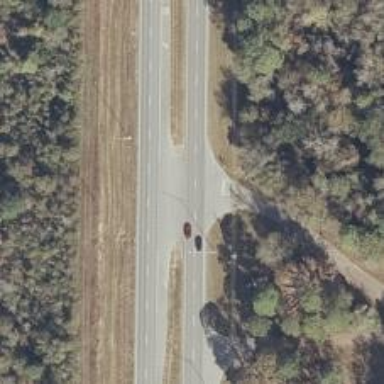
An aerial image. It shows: Trunk link highway.